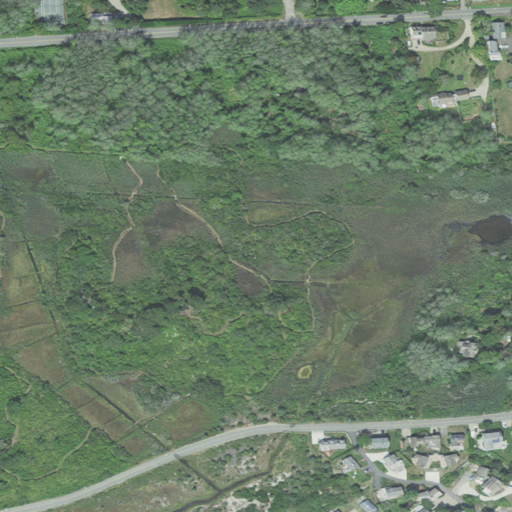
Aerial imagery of cape in Massachusetts named Toms Neck containing herbaceous wetlands, low intensity development, medium intensity development, woody wetlands, mixed forest, open development, deciduous forest, barren land, shrub, and high intensity development